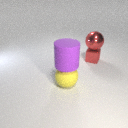
large yellow rubber sphere below large purple rubber cylinder